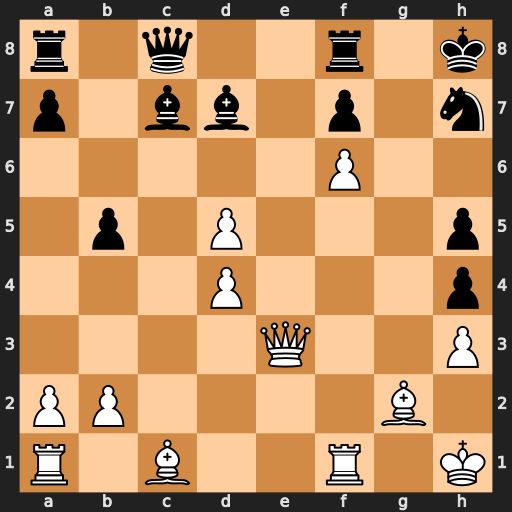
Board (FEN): r1q2r1k/p1bb1p1n/5P2/1p1P3p/3P3p/4Q2P/PP4B1/R1B2R1K
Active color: w
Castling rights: -
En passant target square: -
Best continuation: Qh6 Rg8 Be4 Rg6 Bxg6